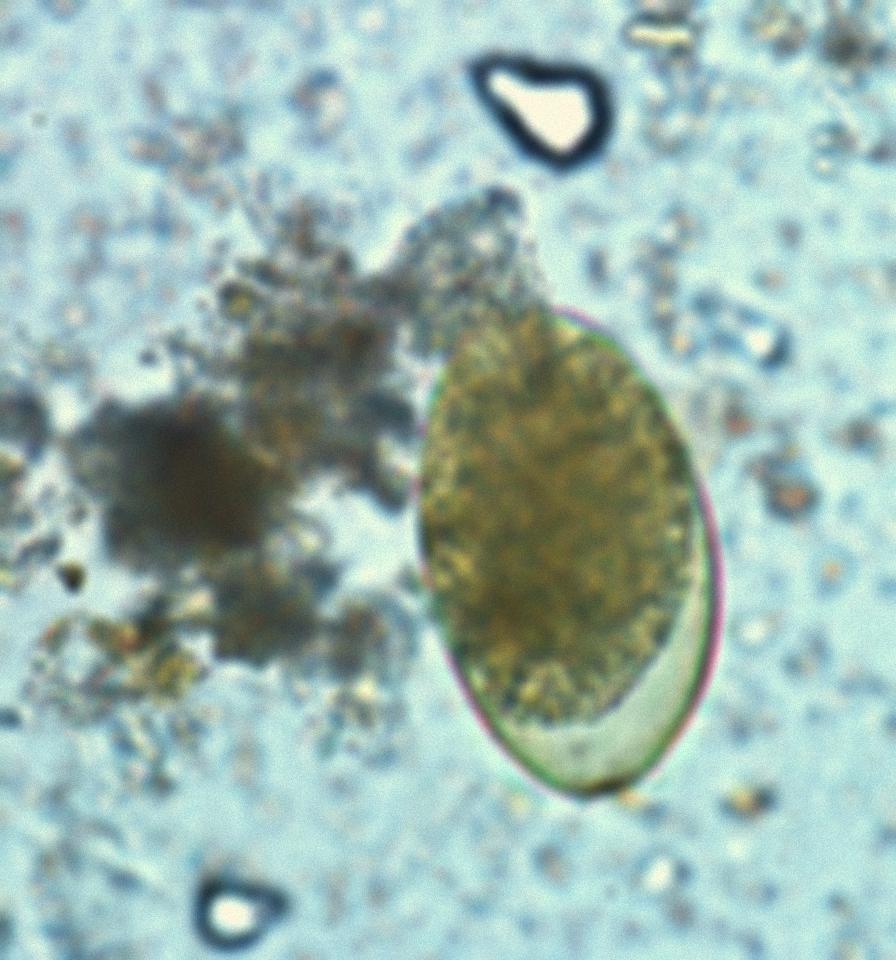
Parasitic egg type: Fasciolopsis buski